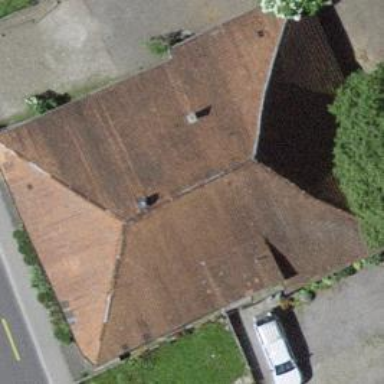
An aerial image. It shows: Farm building.